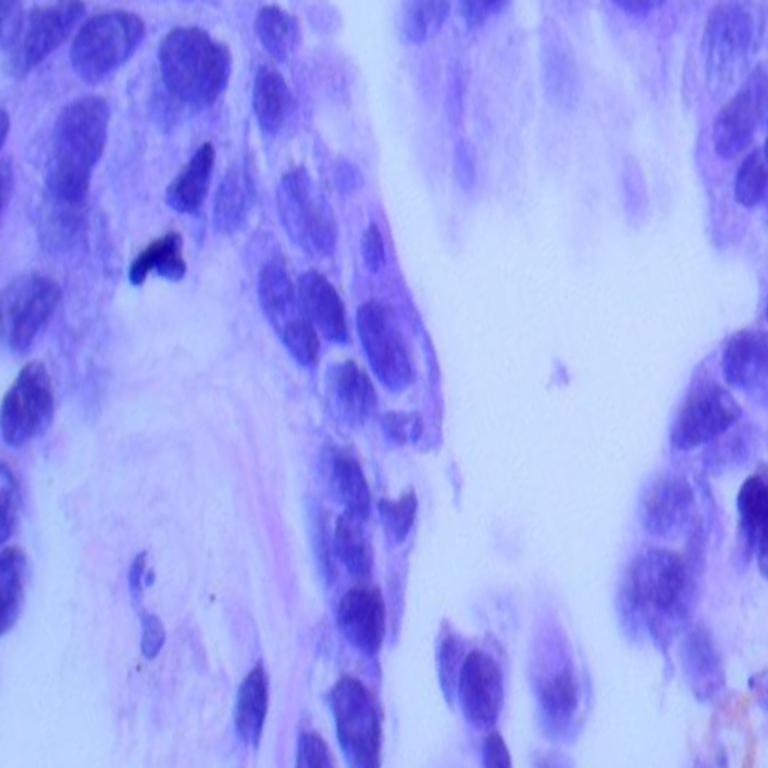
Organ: lung
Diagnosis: adenocarcinomas